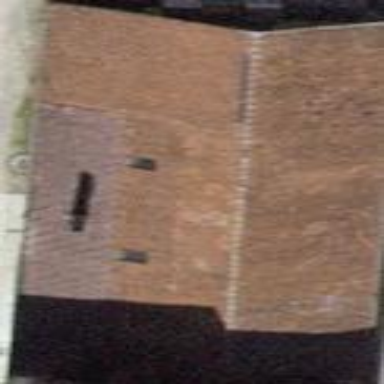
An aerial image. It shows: Farm auxiliary building with gabled roof.